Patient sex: F
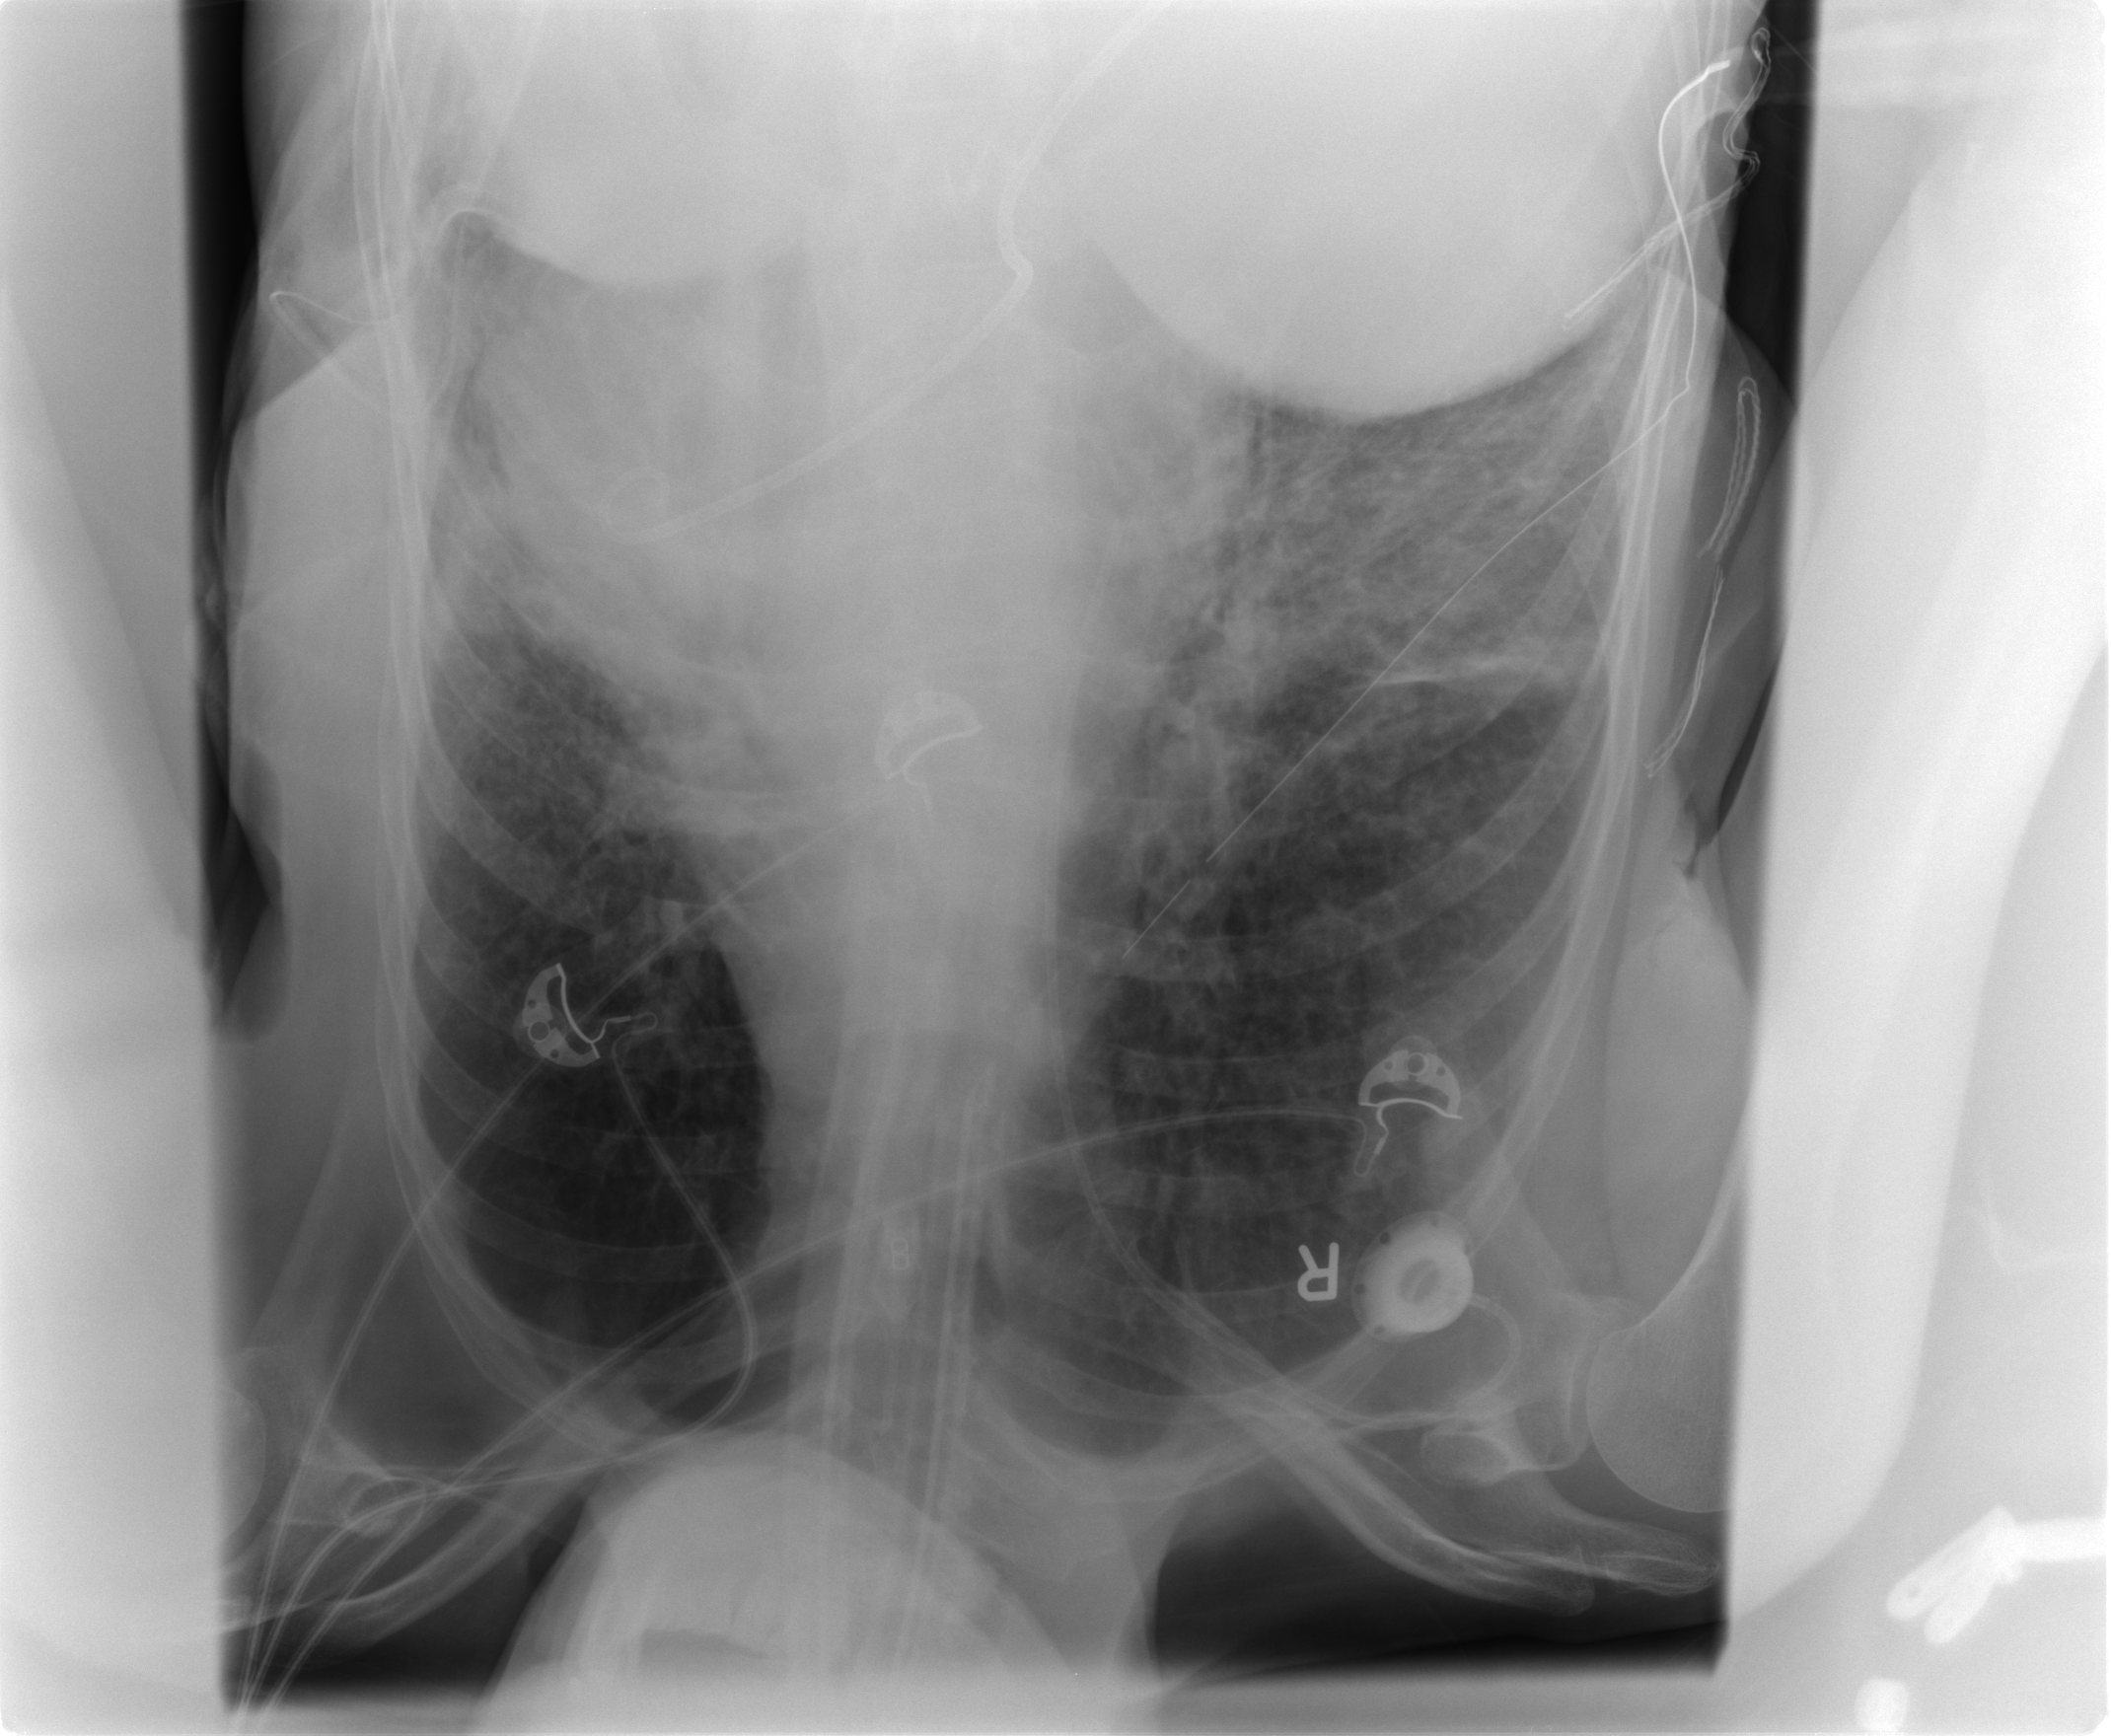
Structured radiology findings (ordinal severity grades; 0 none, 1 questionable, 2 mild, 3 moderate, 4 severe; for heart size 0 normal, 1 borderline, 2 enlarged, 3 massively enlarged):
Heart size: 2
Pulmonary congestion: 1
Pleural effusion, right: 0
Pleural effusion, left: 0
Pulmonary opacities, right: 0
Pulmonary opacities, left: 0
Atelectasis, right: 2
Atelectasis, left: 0